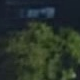
Vehicle type: Motorcycle